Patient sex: F
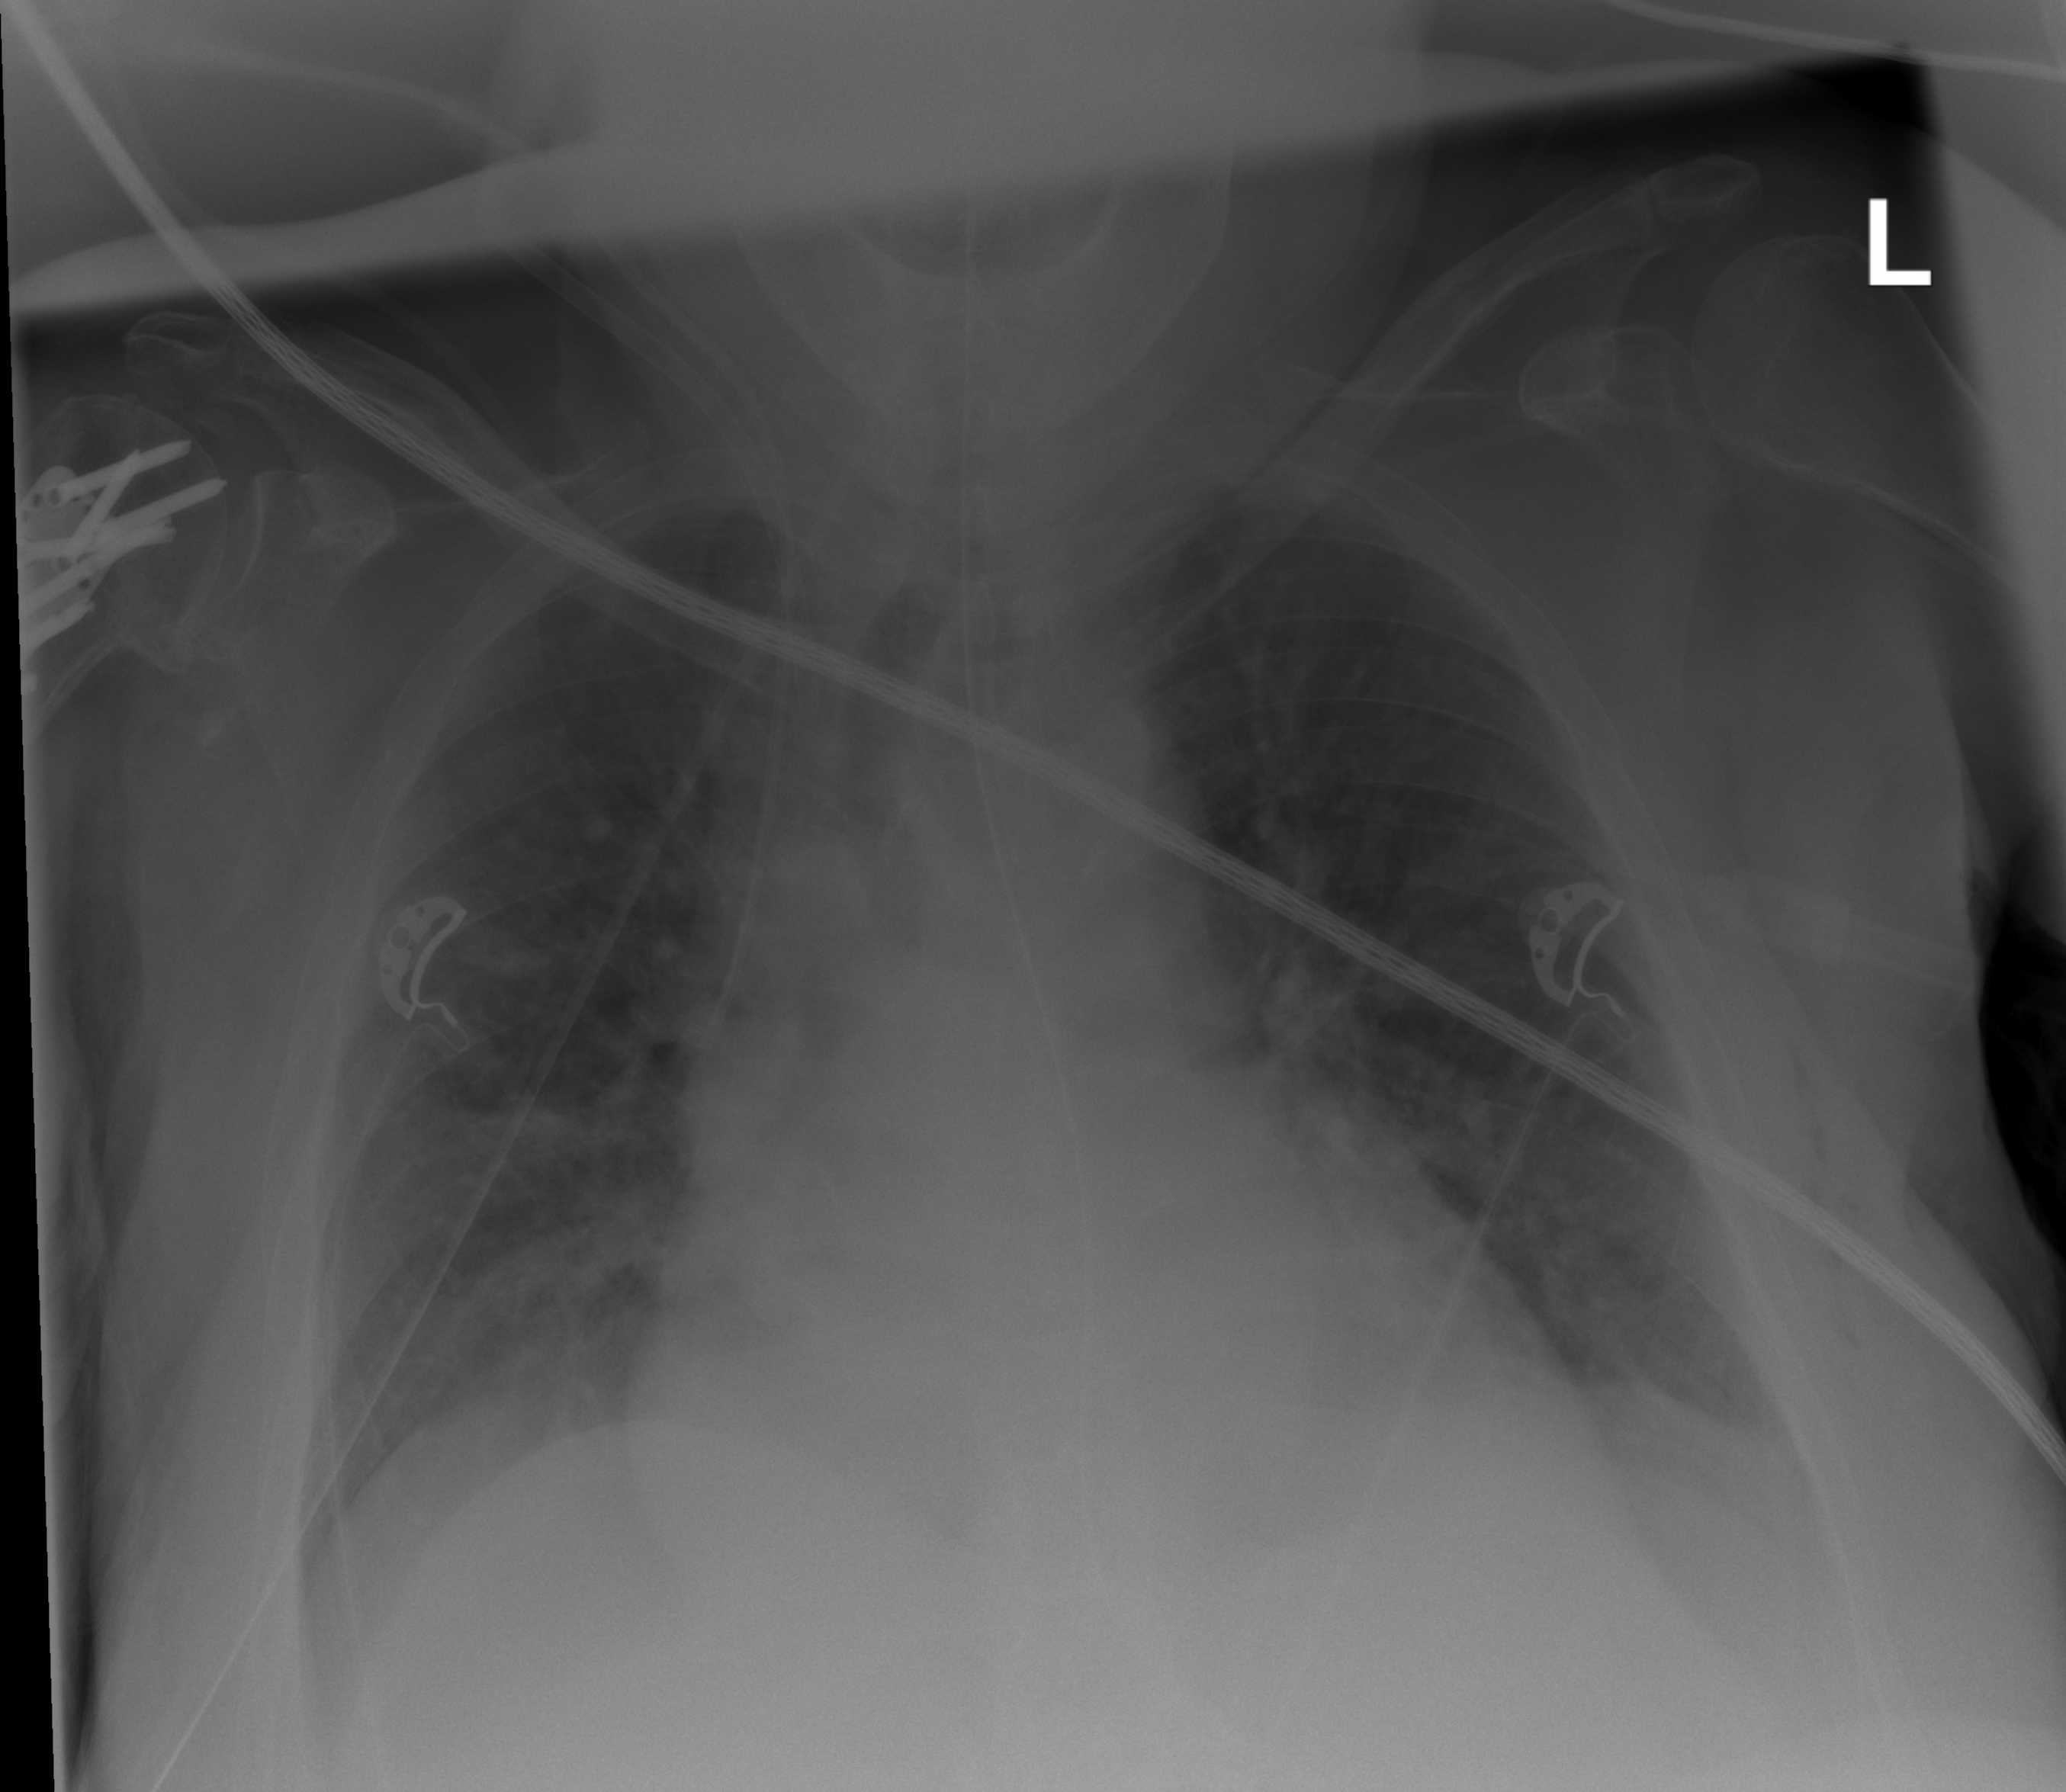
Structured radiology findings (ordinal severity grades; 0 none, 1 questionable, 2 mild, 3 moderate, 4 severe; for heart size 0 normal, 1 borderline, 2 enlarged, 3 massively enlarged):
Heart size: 2
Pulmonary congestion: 2
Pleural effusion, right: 0
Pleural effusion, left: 2
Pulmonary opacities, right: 2
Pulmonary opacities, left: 2
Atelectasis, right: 2
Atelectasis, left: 2